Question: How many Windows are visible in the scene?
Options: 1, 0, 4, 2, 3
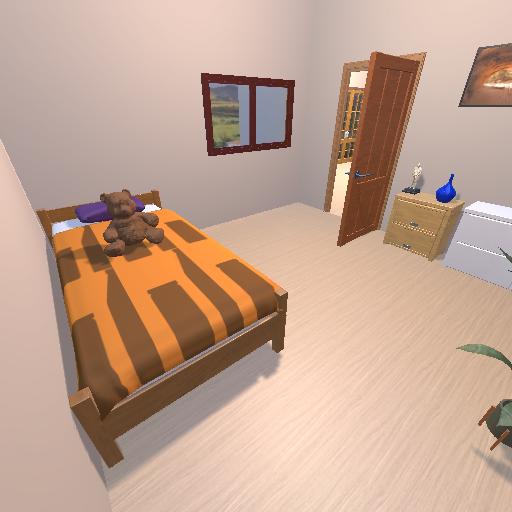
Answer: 1